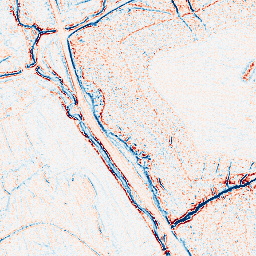
Category: edge_preserving
Decomposition family: bilateral
Decomposition parameters: d: 5
sigma_color: 50
sigma_space: 100
Upsampling method: linear_exact
Upsampling parameters: scale: 4
Upsampling scale: 4